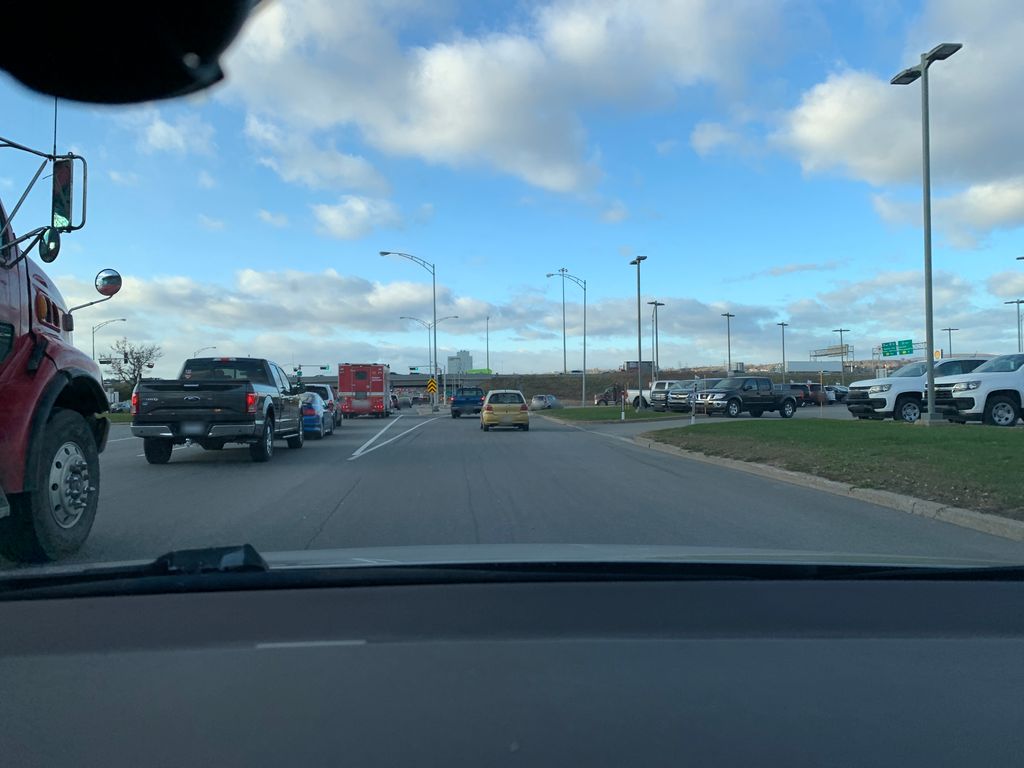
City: quebec_city